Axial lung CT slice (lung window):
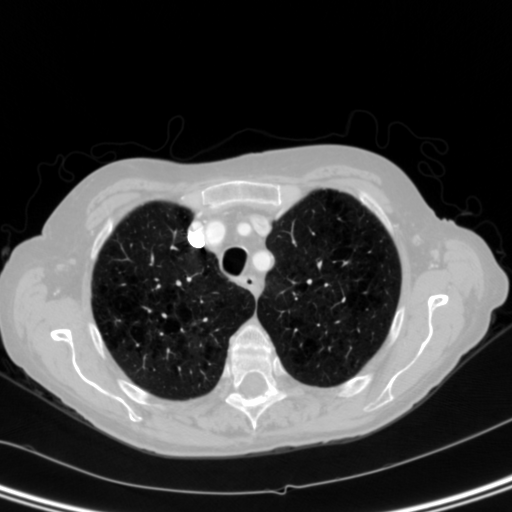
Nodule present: no